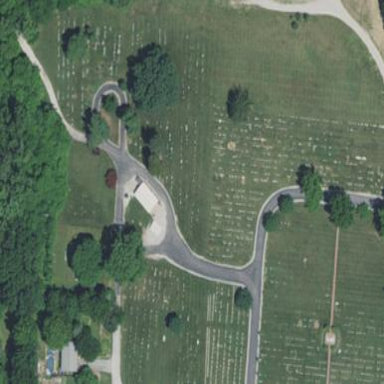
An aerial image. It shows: Cemetery.